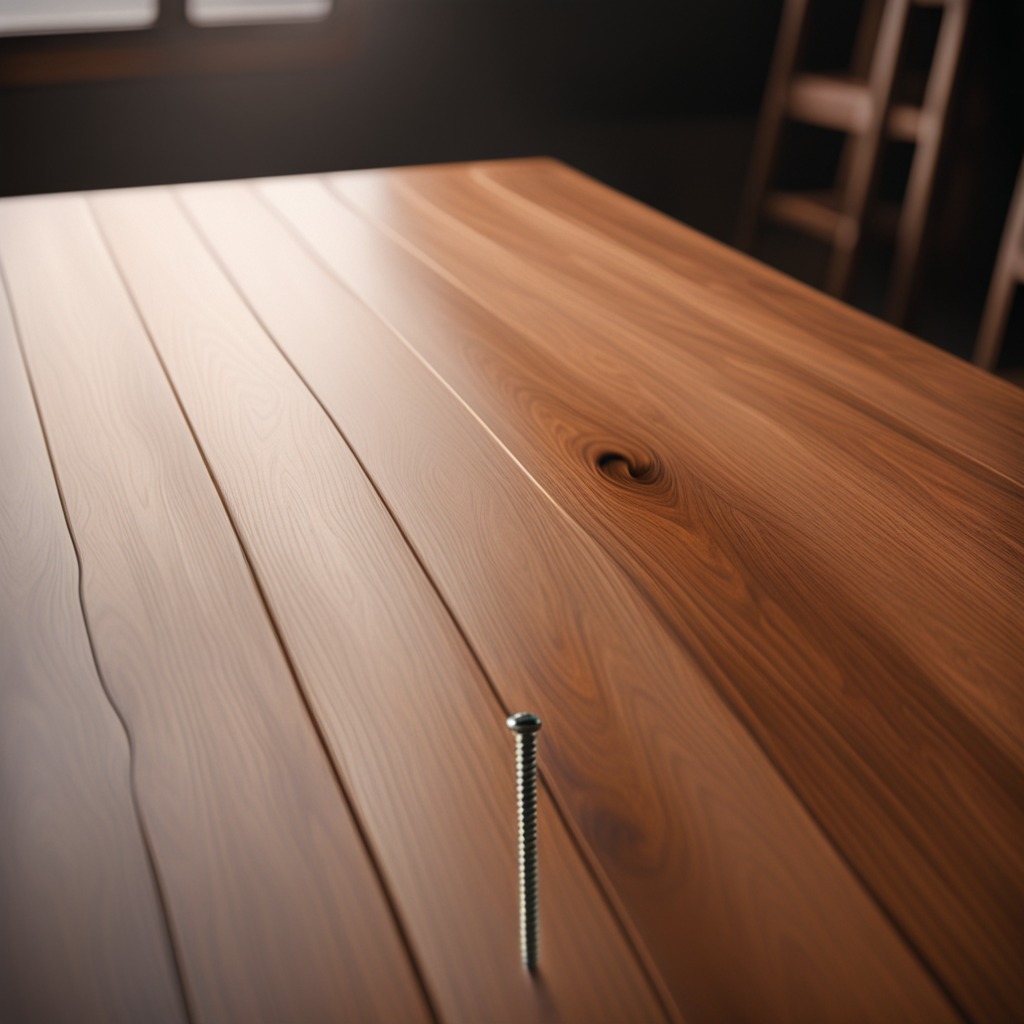
A metal screw is lying on a wooden table in a carpentry studio.